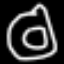
Label: donut